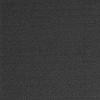
Atmospheric dust classification: dusty